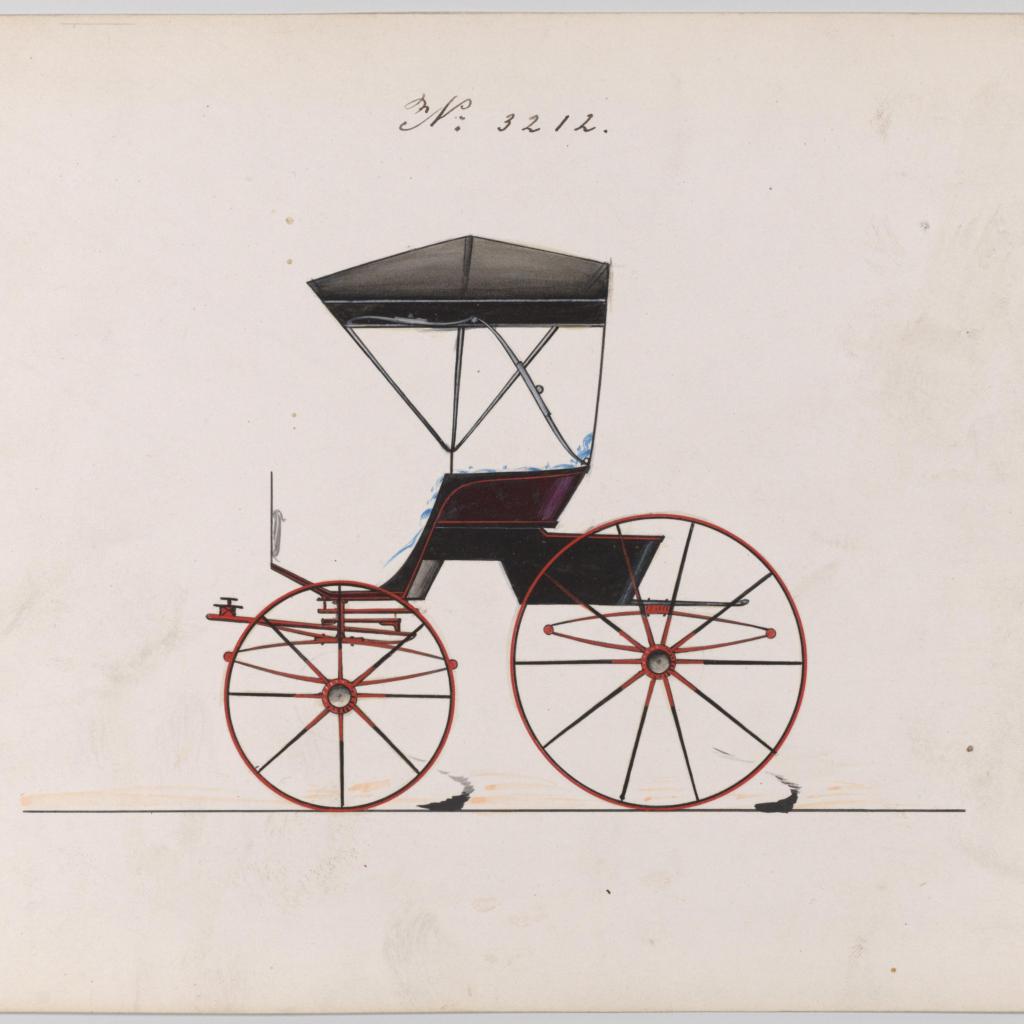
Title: Design for Road Wagon or Buggy, no. 3212
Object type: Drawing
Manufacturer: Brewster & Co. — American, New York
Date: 1876
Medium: Pen and black ink, watercolor and gouache
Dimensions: sheet: 6 1/8 x 8 7/8 in. (15.6 x 22.5 cm)
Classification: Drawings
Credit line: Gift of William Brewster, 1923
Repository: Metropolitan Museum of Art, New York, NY